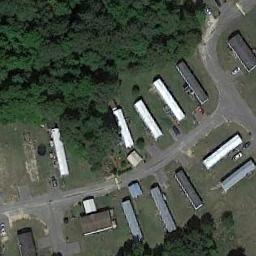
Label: mobile_home_park